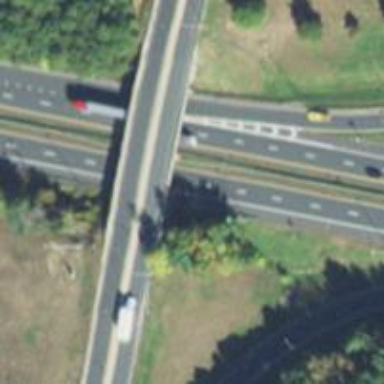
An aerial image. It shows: Bridge with asphalt surface on motorway link.